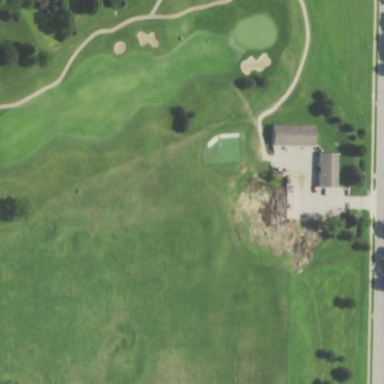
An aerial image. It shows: Golf fairway surrounded by grass.